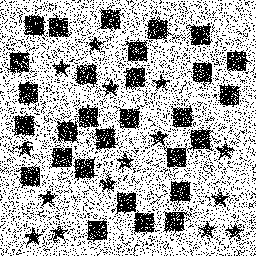
Squares: 29
Triangles: 0
Stars: 15
Total shapes: 44